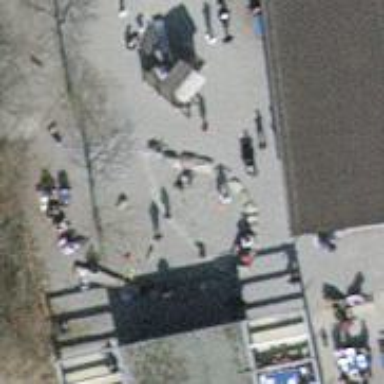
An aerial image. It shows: Playground area for leisure land.